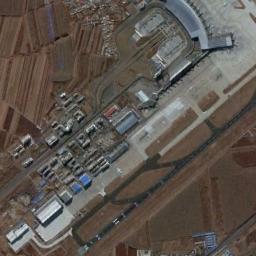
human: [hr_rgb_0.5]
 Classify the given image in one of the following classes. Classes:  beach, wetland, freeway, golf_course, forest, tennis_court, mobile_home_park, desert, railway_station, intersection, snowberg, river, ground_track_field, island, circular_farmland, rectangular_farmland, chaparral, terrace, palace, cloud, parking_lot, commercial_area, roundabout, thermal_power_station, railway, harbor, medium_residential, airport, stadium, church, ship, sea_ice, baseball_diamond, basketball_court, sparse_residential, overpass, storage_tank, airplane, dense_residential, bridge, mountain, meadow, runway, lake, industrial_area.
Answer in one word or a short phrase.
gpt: airport